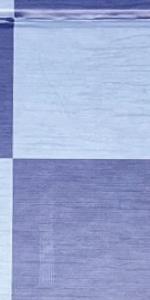
Label: Empty